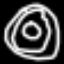
Label: donut